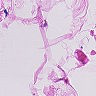
Metastatic tissue present: no